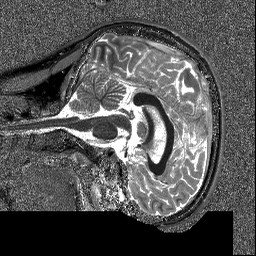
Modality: T1map
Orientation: sagittal
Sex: male